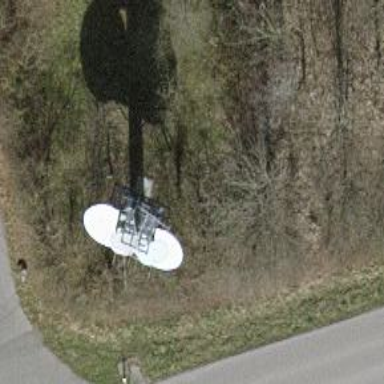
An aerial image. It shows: Antenna made by man.